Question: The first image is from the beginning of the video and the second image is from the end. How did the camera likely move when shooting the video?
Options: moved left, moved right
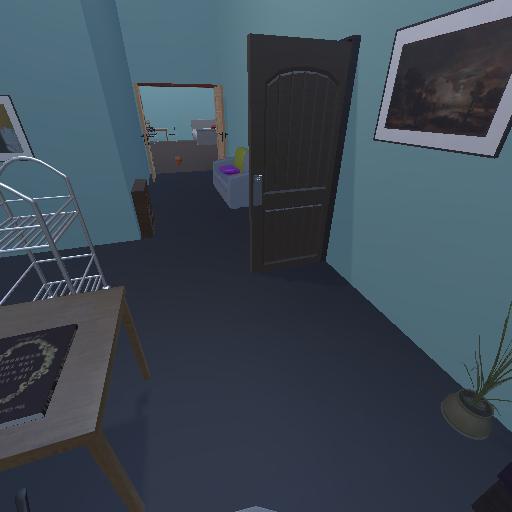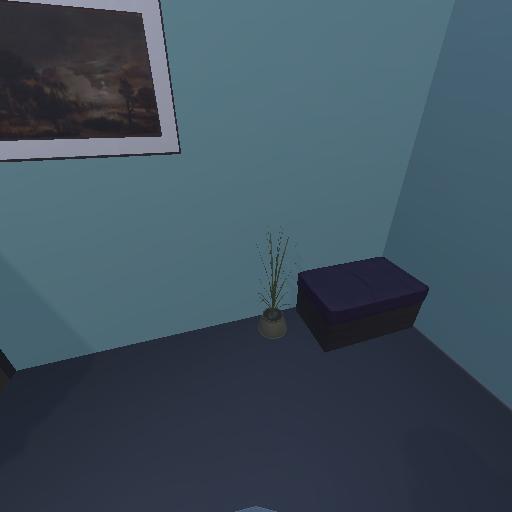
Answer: moved left